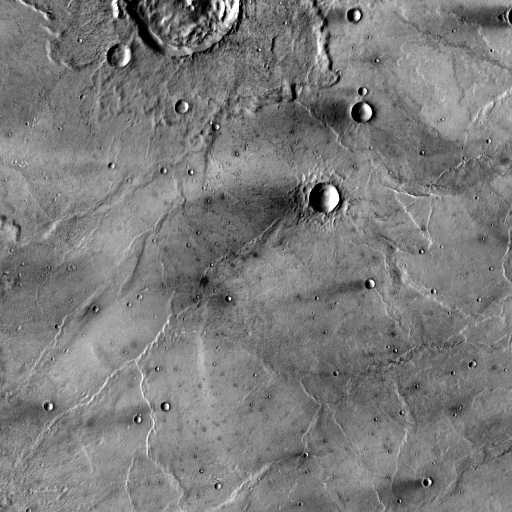
Crater classes present: Background, Other, Layered